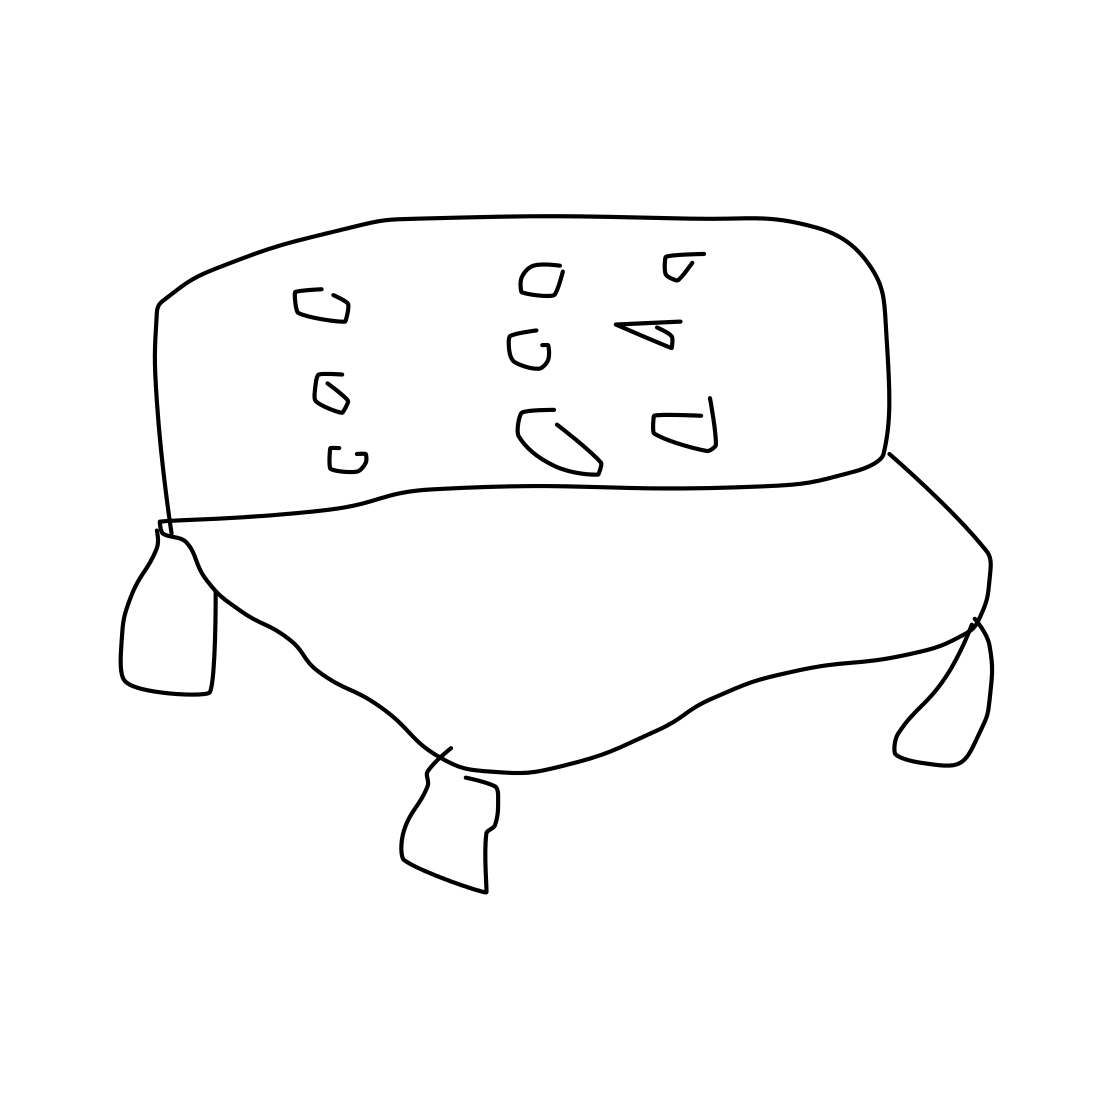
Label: couch